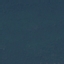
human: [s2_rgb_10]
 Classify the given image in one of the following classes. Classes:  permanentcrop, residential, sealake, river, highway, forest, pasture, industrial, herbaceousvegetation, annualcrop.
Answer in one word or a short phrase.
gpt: Forest